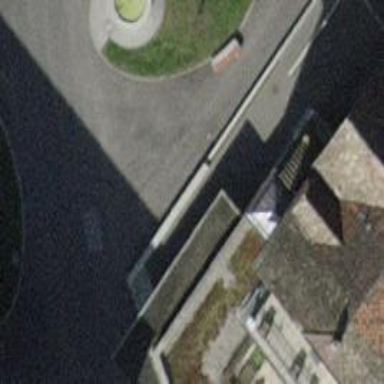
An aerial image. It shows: Bicycle parking area with asphalt surface.